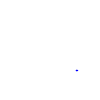
Particle: pion